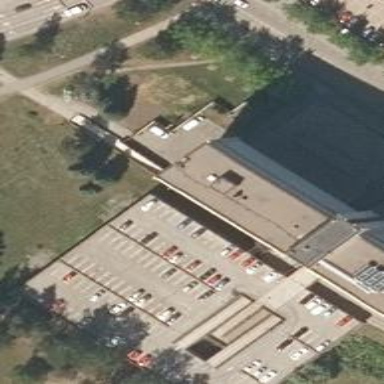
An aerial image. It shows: Building with flat roof colored light grey.